Interaction volume radius: 10 \u00c5
Interaction volume height: 10 \u00c5
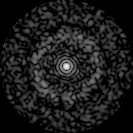
Disorder parameter: 0.8533